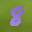
Label: 8